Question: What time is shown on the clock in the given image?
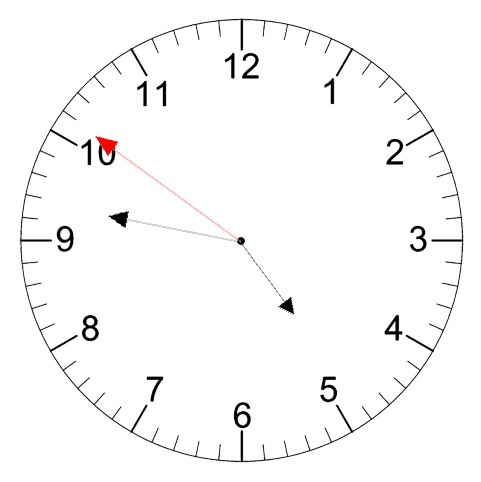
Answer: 04:46:51